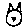
Label: cat